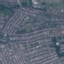
Land use / land cover class: Residential